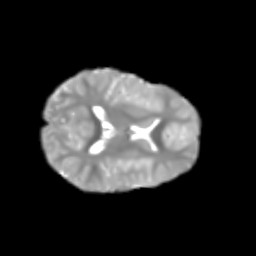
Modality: T2w
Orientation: axial
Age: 6
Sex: female
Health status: healthy